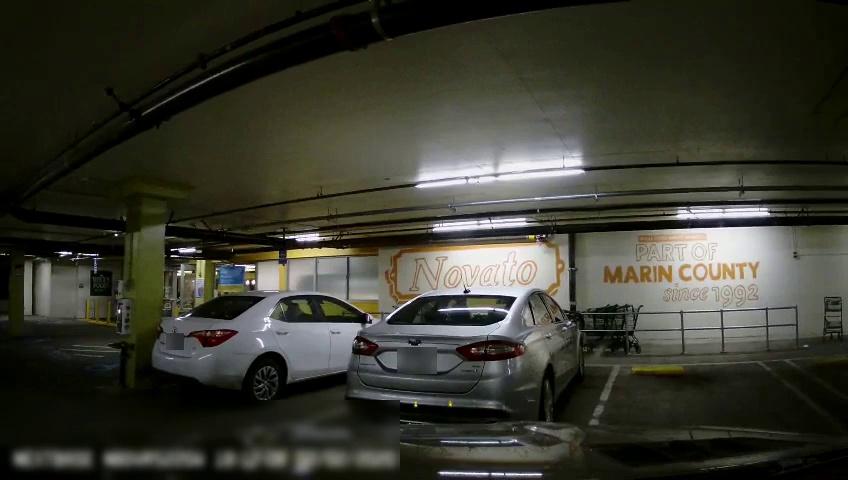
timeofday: Night
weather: Other
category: Drivable Space
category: Vehicles | Car
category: Vehicles | Car